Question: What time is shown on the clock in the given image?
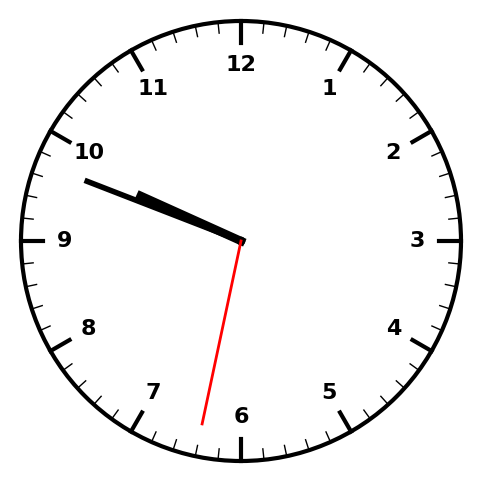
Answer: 09:48:32